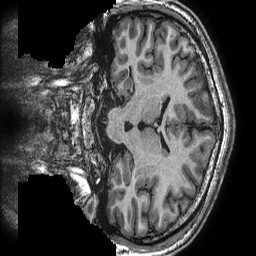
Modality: T1w
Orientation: coronal
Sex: male
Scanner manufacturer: ge
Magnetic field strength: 3 T
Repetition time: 0.0077 s
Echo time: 0.003436 s